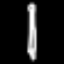
Label: pencil